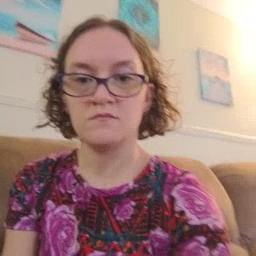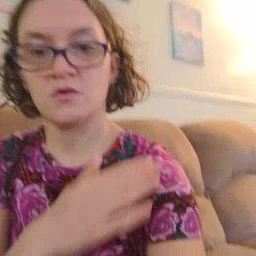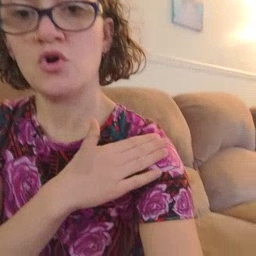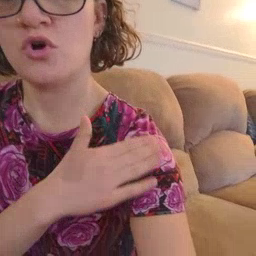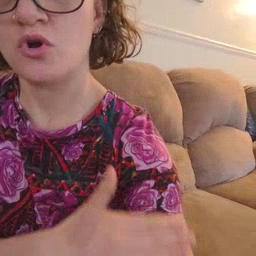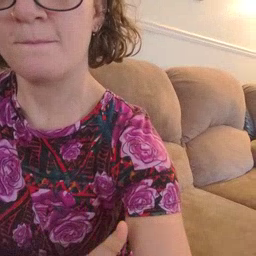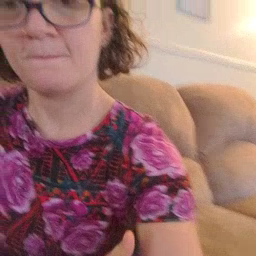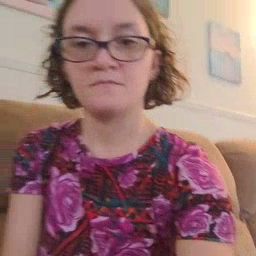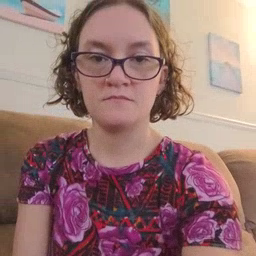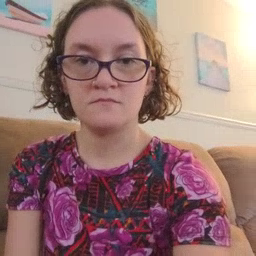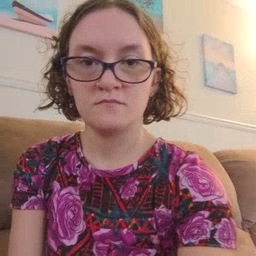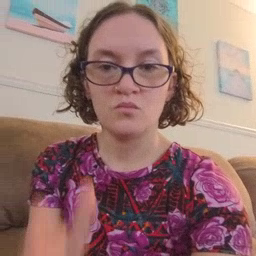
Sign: arm